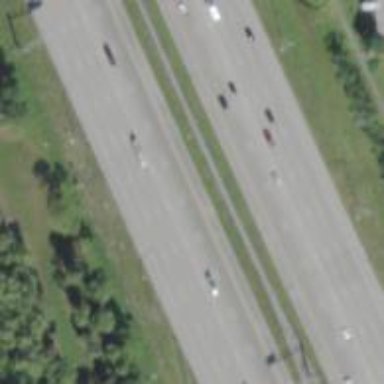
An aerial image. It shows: Asphalt motorway.